Question: I'm trying to display the new dynamic list by clicking dynamic list. Why do i call them dynamic list? Because the data is from database.
My is generating a list of companies, when i click one company, a list of all sites in the company is displayed; And then when i click the one site of one company, a list of all employees in the site is displayed.
Now i have met a problem. When i click any item in list of companies, a list of sites in the last item of company list shows. And when i click any item in the list of sites, a list of employees of last item in sites is showed.
Do you know why?
Here is the code and result image:
'''
<script language="JavaScript">
function toggle(id,id2,id3) {
var state = document.getElementById(id).style.display;
if (state == 'block') {
document.getElementById(id).style.display = 'none';
if (id2 != undefined)document.getElementById(id2).style.display = 'none';
if (id3 != undefined)document.getElementById(id3).style.display = 'none';
} else {
document.getElementById(id).style.display = 'block';
}
}
</script>
<style type="text/css">
#main{
position:relative;
top:20px;
left:20px;
width:200px;
background: lightblue;
}
#hidden {
position:relative;
top:5px;
left:280px;
width:200px;
background: lightgrey;
display: none;
}
#hidden2 {
position:relative;
top:-12px;
left:580px;
width:200px;
background: lightgreen;
display: none;
}
#hidden3 {
position:relative;
top:100px;
left:20px;
width:200px;
background: lightpink;
display: none;
}
</style>
<?php
error_reporting(E_ALL ^ E_NOTICE);
include("./conn/connect.php");
$query = "SELECT * FROM entreprise ORDER BY id";
$result = mysql_query($query) or die("result failed: ".mysql_error());
?>
<div id="main" >
<?php
echo "<ul>";
while($row = mysql_fetch_assoc($result)){
echo "<li onclick="toggle('hidden','hidden2','hidden3');">".$row['name'].'<li>';
$query2 = "SELECT * FROM site WHERE eid = '".$row['id']."'";
//$query2 = "SELECT * FROM site WHERE eid = ".$row['id'];
//$result2 = mysql_query($query2) or die("query2 result error".mysql_error());
$result2 = mysql_query($query2) or die("query2 result error".mysql_error());
}
echo "</ul>";
?>
</div>
<div id="hidden" >
<?php
echo "<ul>";
while($row2 = mysql_fetch_assoc($result2)){
echo "<li onclick="toggle('hidden2','hidden3')">".$row2['name'].'< >';
$query3 = "SELECT * FROM salarie WHERE siteid =".$row2['id'];
//echo $query3;
$result3 = mysql_query($query3) or die("query3 result error".mysql_error());
}
echo "</ul>";
?>
</div>
<div id="hidden2" >
<?php
echo "<ul>";
while($row3 = mysql_fetch_assoc($result3)){
echo "<li onclick="toggle('hidden3')">".$row3['prenom'].'< >';
$query4 = "SELECT * FROM salarie WHERE id =".$row3['id'];
$result4 = mysql_query($query4) or die("query4 result error".mysql_error());
}
echo "</ul>";
?>
</div>
<div id="hidden3">
<?php
echo "<table>";
while($row4 = mysql_fetch_assoc($result4)){
echo "<tr><td>".$row4['prenom'].'</td>';
echo "<td>".$row4['nom'].'</td></tr>';
}
echo "</table>";
?>
</div>
'''
Result image:

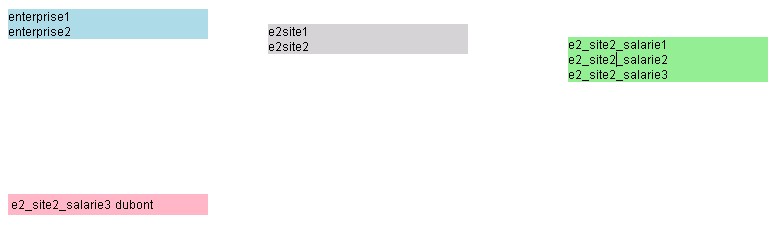
Answer: Pretty simple: Your PHP code is executed when you access the site.
So for example the result of this block
'''
while($row = mysql_fetch_assoc($result)){
echo "<li onclick="toggle('hidden','hidden2','hidden3');">".$row['name'].'<li>';
$query2 = "SELECT * FROM site WHERE eid = '".$row['id']."'";
//$query2 = "SELECT * FROM site WHERE eid = ".$row['id'];
//$result2 = mysql_query($query2) or die("query2 result error".mysql_error());
$result2 = mysql_query($query2) or die("query2 result error".mysql_error());
}
'''
is that '$result2' holds all the sites of the last company in your list. This is then used in the next loop to generate the corresponding list of sites. Look at the source of the generated HTML file.
PHP is a server side language, the code is executed at the server and it is not re-executed by your Javascript functions (i.e. not executed in the browser).
What you are after is dynamically loading the data from your server with <URL> and pass into the generated HTML.
You could also do it without Ajax: Rewrite your PHP like this:
'''
$sitequeries = array()
while($row = mysql_fetch_assoc($result)){
echo "<li onclick="showSites('sites_$row['id']');">".$row['name'].'<li>';
$query = "SELECT * FROM site WHERE eid = '".$row['id']."'";
$sitequeries[$row['id']] = mysql_query($query2 or die("query2 result error".mysql_error());
}
'''
and
'''
<?php
foreach($sitequeries as $id => $query) {
echo "<ul class='sites' id='sites_$id'>";
while($row2 = mysql_fetch_assoc($query)){
//...
}
echo "</ul>";
}
?>
'''
This is not a working example but should give you the right idea. You have to adjust your JS accordingly to show only the corresponding lists, e.g.:
'''
function showSites(id) {
// Hide all lists with class 'site' here and only display the list with id 'id' e.g. 'sites_5'
}
'''
But note that this is not a good solution if you have a lot of companies, site, employes, etc. as the generation of the HTML may take a while. Then Ajax is a better choice.